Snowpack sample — Buffalo Mountain, Silverthorne, Colorado, USA (1/25/25, 10:11 AM MST)
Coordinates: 39.6222, -106.1139
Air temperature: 22 °F
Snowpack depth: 110 cm
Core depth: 20 cm
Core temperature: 48.2 °F
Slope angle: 12°, slope face: 102°
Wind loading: high
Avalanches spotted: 0
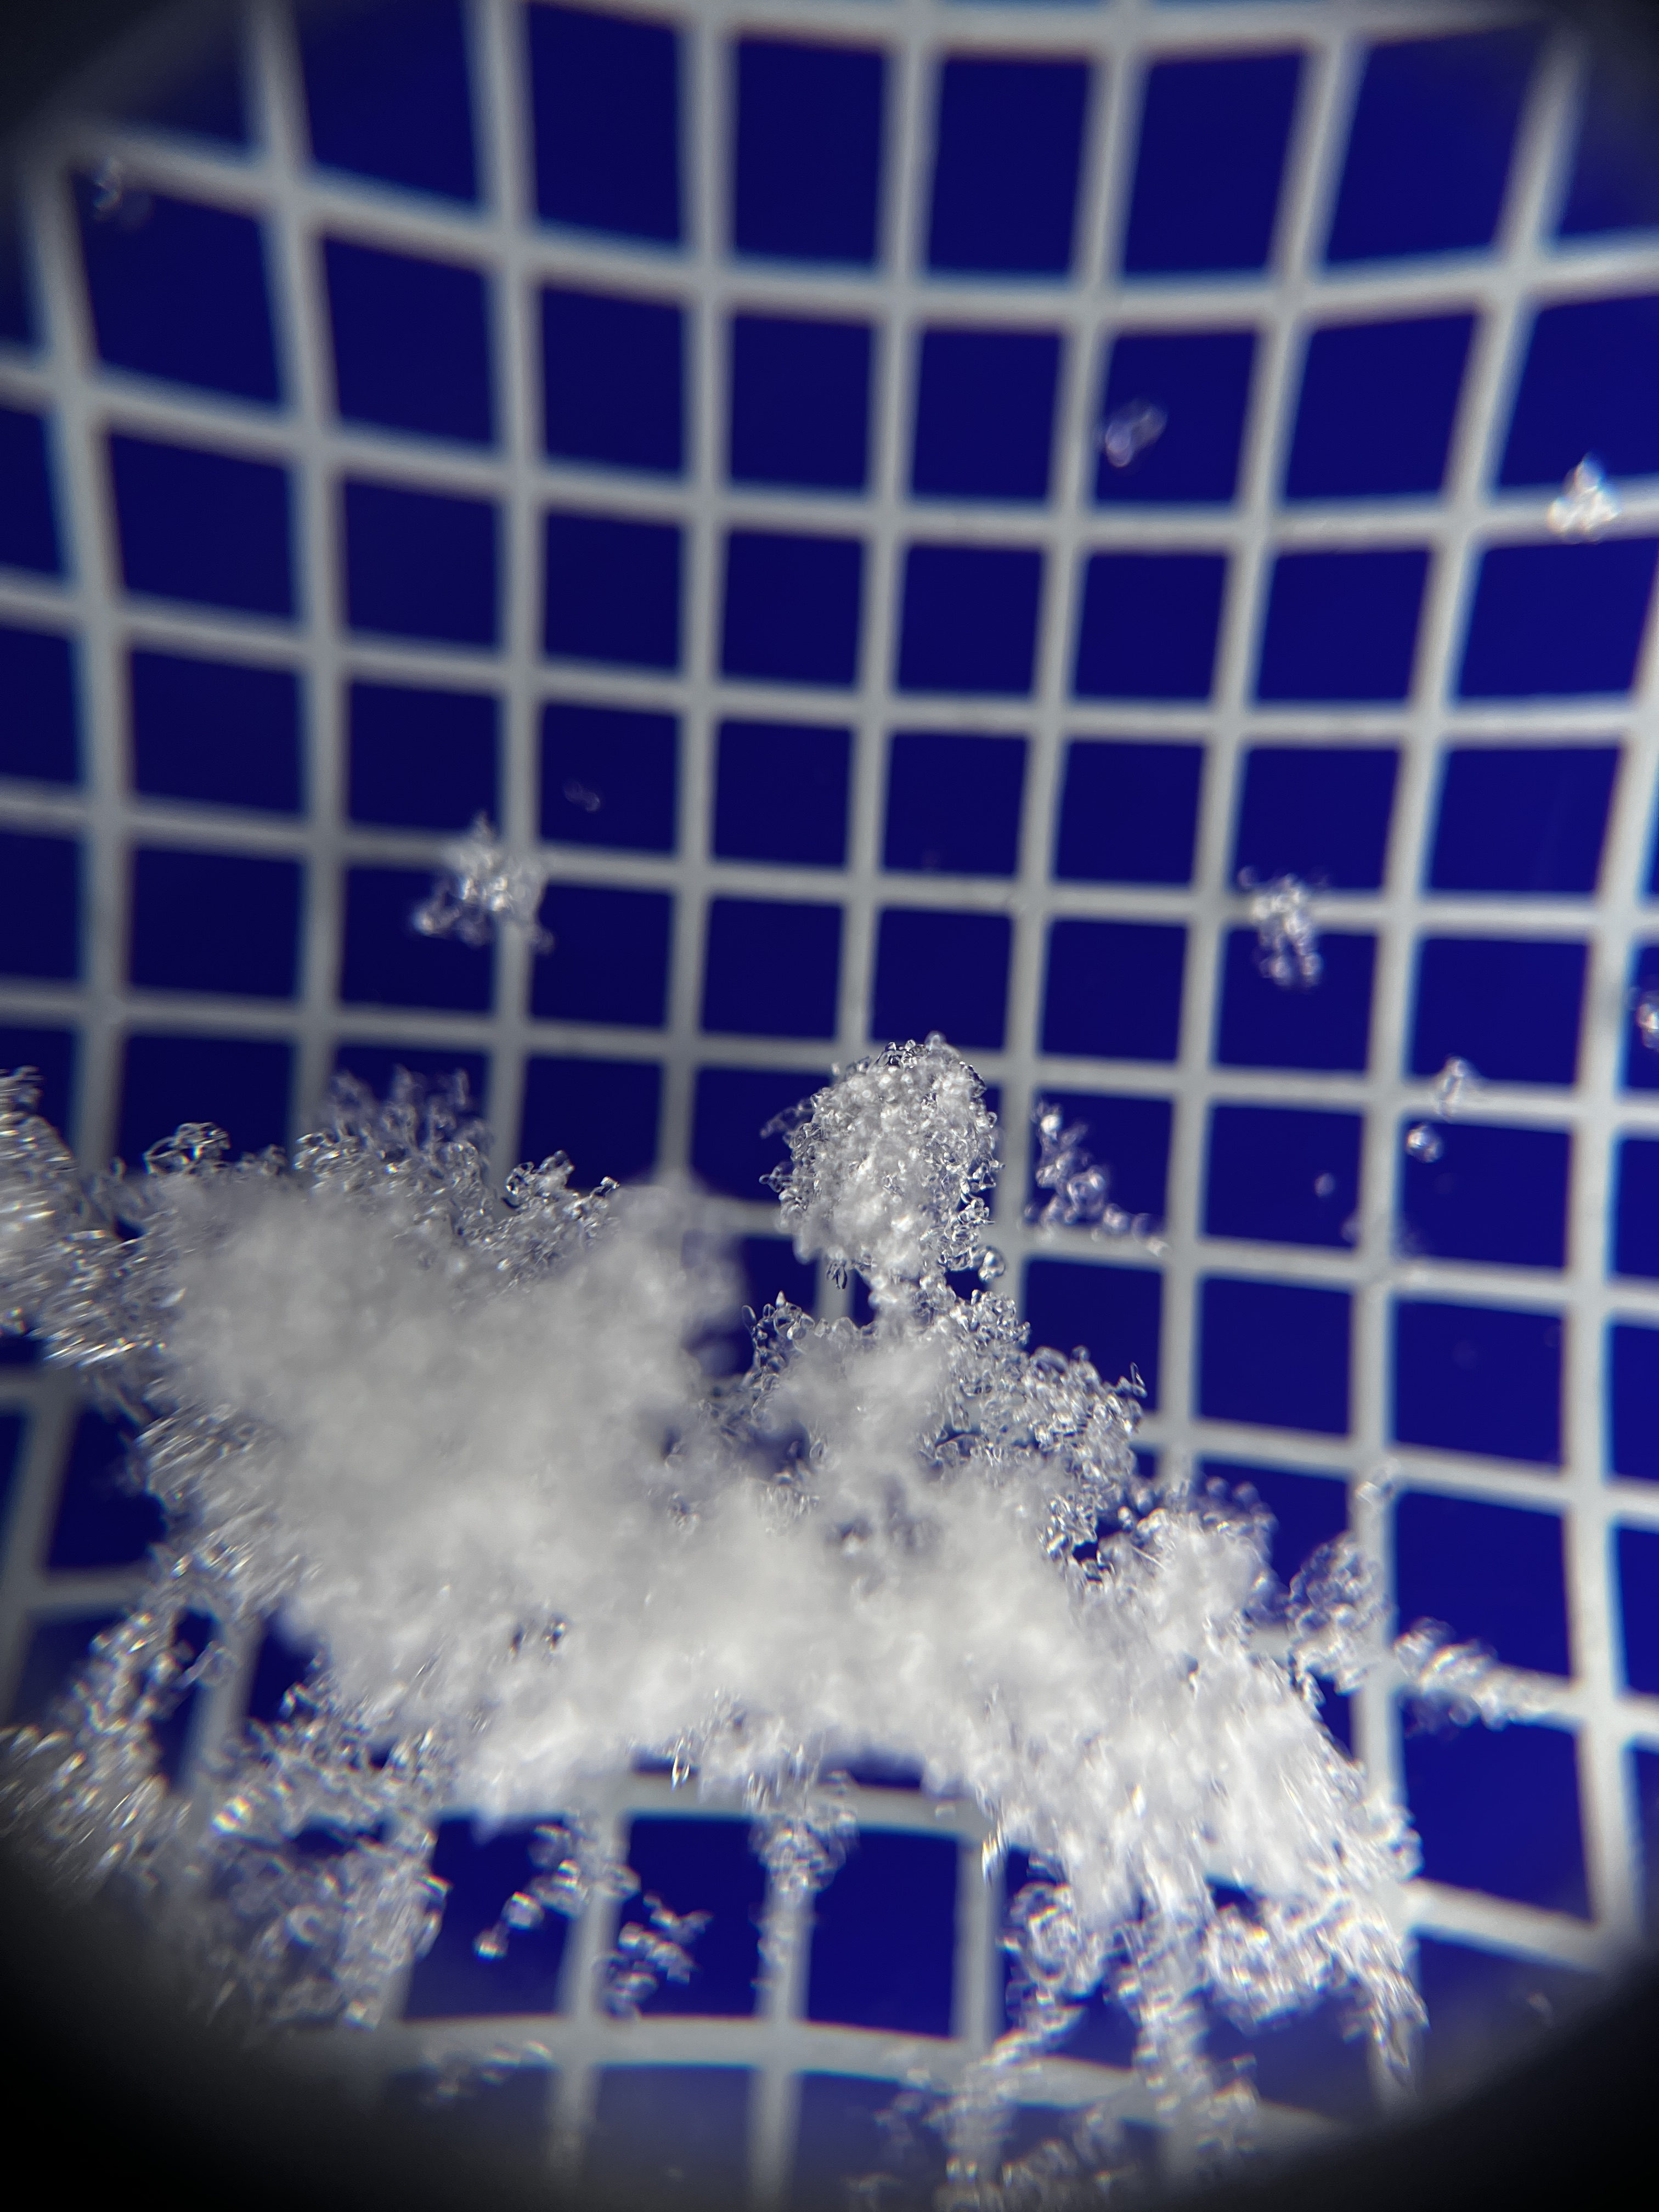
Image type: magnified_profile
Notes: No avalanches nearby, collected on the outskirts of a fire break 15 meters from the treeline, on way to Buffalo and Red Mountain